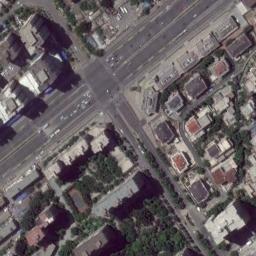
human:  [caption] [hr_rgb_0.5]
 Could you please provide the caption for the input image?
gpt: There are many moving and waiting vehicles on the road at the intersection, Many buildings and some trees around the intersection .

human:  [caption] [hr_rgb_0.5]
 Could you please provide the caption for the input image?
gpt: There are many different shapes of buildings beside the intersection .

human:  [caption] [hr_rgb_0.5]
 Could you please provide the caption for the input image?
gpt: An intersection with normal traffic located in a dense residential area with some trees and a ground track field .

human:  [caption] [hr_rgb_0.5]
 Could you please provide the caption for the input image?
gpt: There are many cars at the intersection .

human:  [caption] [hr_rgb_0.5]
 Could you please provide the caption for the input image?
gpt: There are many buildings around the intersection .